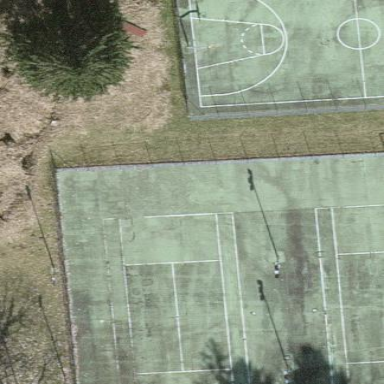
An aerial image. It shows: Tennis court on pitch.